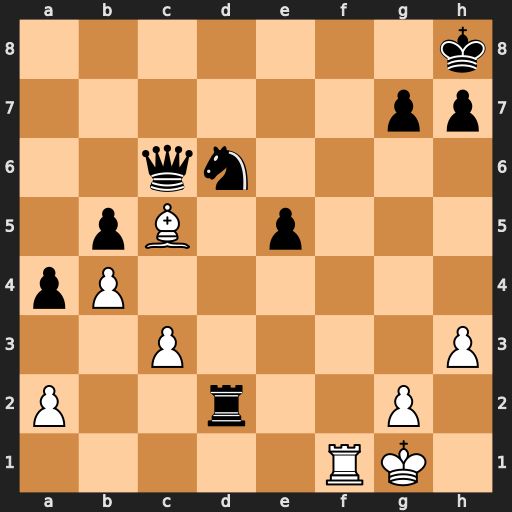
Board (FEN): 7k/6pp/2qn4/1pB1p3/pP6/2P4P/P2r2P1/5RK1
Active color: w
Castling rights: -
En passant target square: -
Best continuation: Rf8#